高二 · 解析几何
已知点 $O$ 是 $\triangle A B C$ 所在平面上的一点, $\triangle A B C$ 的三边为 $a, b, c$, 若 $a \overrightarrow{O A}+b \overrightarrow{O B}+c \overrightarrow{O C}=\mathbf{0}$, 则点 $O$ 是 $\triangle A B C$ 的 ( )
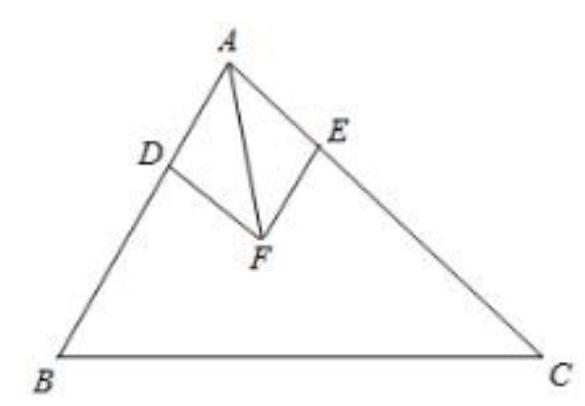
A. 外心 B. 内心 $\mathrm{C}$. 重心 D. 垂心
答案: B
解析: 在 $A B, A C$ 上分别取点 $D, E$, 使得 $\overrightarrow{A D}=\frac{\overrightarrow{A B}}{c}, \overrightarrow{A E}=\frac{\overrightarrow{A C}}{b}$,

则 $|\overrightarrow{A D}|=|\overrightarrow{A E}|=1$.

以 $A D, A E$ 为邻边作平行四边形 $A D F E$, 如图,

则四边形 $A D F E$ 是菱形, 且 $\overrightarrow{A F}=\overrightarrow{A D}+\overrightarrow{A E}=\frac{\overrightarrow{A B}}{c}+\frac{\overrightarrow{A C}}{b}$.

$\therefore A F$ 为 $\angle B A C$ 的平分线.

$\because a \overrightarrow{O A}+b \overrightarrow{O B}+c \overrightarrow{O C}=\mathbf{0}, \quad \therefore a \cdot \overrightarrow{O A}+b \cdot(\overrightarrow{O A}+\overrightarrow{A B})+c \cdot(\overrightarrow{O A}+\overrightarrow{A C})=\mathbf{0}$,

即 $(a+b+c) \overrightarrow{O A}+b \overrightarrow{A B}+c \overrightarrow{A C}=\mathbf{0}$,

$\therefore \overrightarrow{A O}=\frac{b}{a+b+c} \overrightarrow{A B}+\frac{c}{a+b+c} \overrightarrow{A C}=\frac{b c}{a+b+c}\left(\frac{\overrightarrow{A B}}{c}+\frac{\overrightarrow{A C}}{b}\right)=\frac{b c}{a+b+c} \overrightarrow{A F}$,

$A, O, F$ 三点共线, 即 $O$ 在 $\angle B A C$ 的平分线上.

同理可得 $O$ 在其他两角的平分线上，

$O$ 是 $\triangle A B C$ 的内心, 故选 $\mathrm{B}$.